Question: I have tried almost or perhaps all captcha scripts around but got none of them to work locally. The images aren't showing. From the research here, it is mentioned the issue is a module named "GD" is not installed/enabled. However I think it is installed and enabled;

The current script I'm trying is <URL> and few others but same outcome. Error reporting does not show any errors.
System details: Mac Osx Yosemite, PHP version: 5.5.24.
.
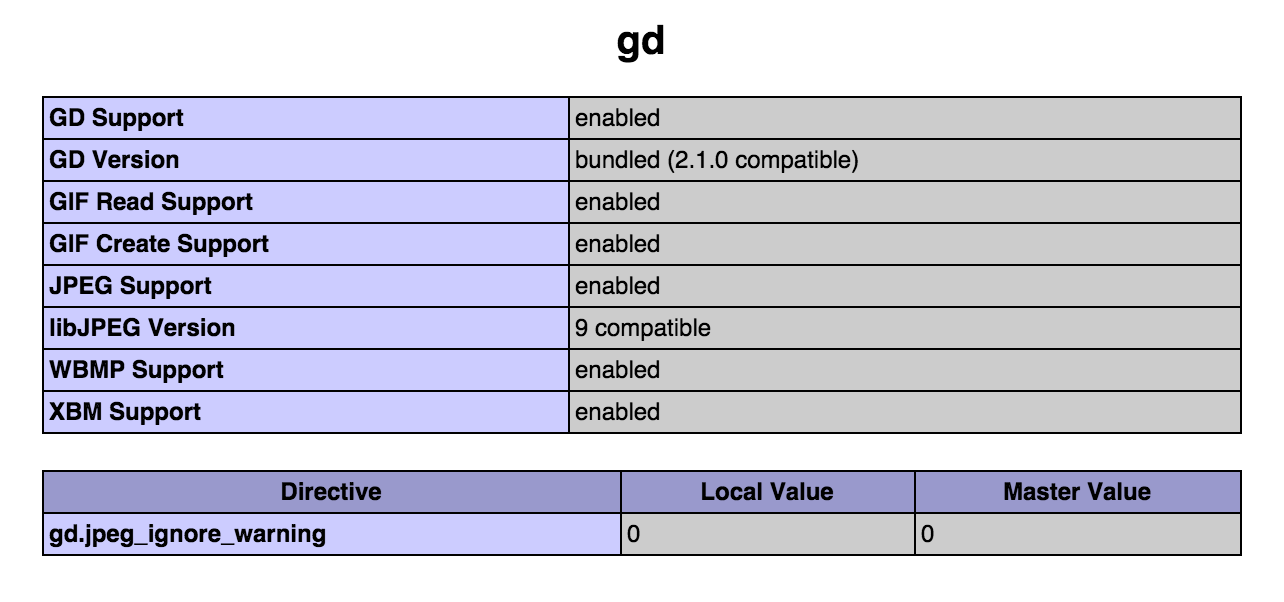
Answer: I managed to fix this problem by upgrading to the new version of PHP: Version 5.6.11. Run this command through terminal and restart apache.
'''
curl -s http://php-osx.liip.ch/install.sh | bash -s 5.6
'''
---
'''
sudo apachectl restart
'''
<URL>